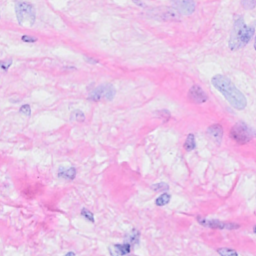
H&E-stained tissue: Breast